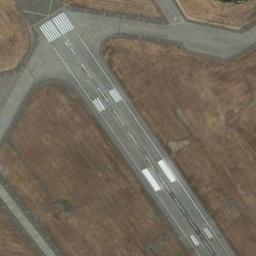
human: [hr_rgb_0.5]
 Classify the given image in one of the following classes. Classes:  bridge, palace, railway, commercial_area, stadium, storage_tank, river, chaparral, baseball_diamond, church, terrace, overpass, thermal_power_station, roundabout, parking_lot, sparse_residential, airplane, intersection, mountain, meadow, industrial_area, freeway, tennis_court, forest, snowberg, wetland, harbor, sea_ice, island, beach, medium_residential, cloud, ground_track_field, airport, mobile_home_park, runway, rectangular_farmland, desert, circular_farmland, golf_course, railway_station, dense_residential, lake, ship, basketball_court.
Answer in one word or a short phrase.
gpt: runway